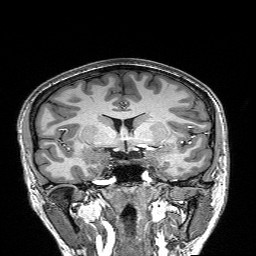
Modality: T1w
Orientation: sagittal